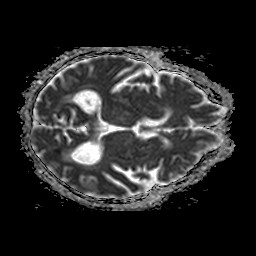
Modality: ADC
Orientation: axial
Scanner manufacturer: philips
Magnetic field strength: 1.5 T
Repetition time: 5.004 s
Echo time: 0.07843 s